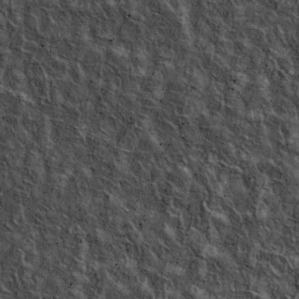
Label: non_frost